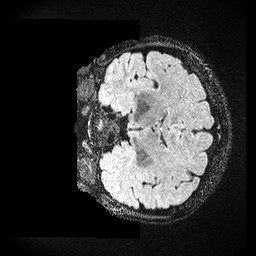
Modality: FLAIR
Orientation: coronal
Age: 22
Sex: female
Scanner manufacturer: ge
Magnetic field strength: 3 T
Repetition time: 4.802 s
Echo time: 0.1163 s